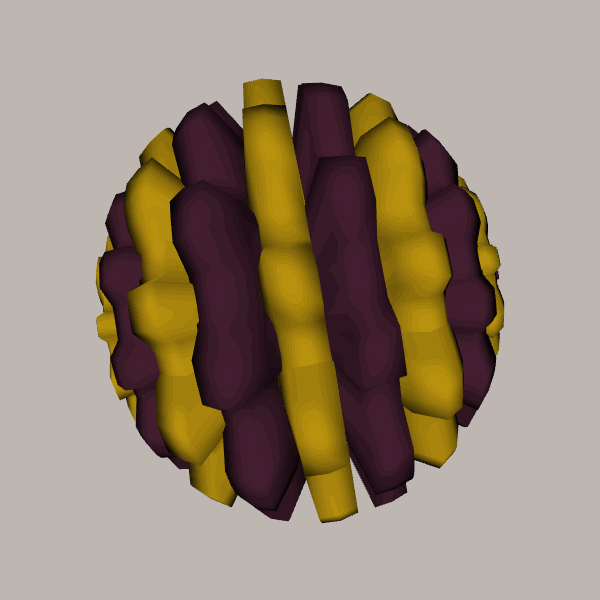
Background: light